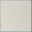
Piece: xx